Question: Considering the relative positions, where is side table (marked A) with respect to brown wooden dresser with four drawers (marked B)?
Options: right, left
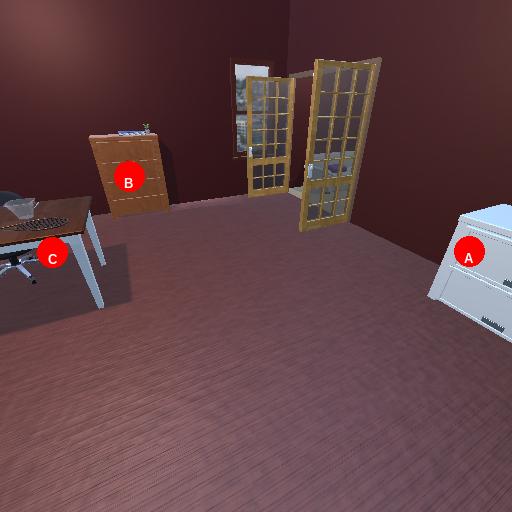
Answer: right